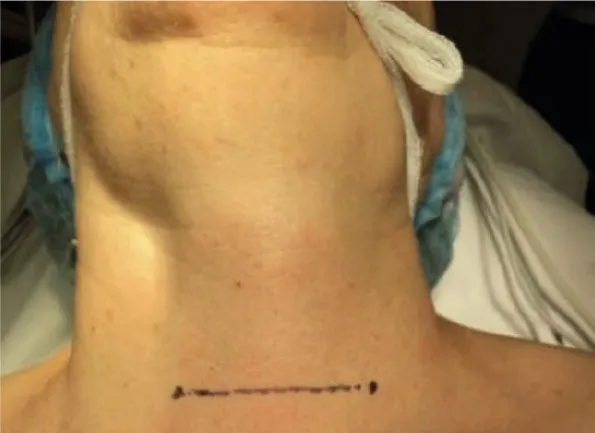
Patient's neck is normal size before surgery.
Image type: medical_photograph (other_medical_photograph)